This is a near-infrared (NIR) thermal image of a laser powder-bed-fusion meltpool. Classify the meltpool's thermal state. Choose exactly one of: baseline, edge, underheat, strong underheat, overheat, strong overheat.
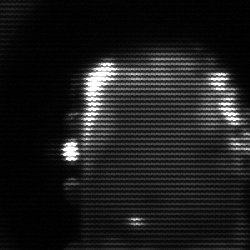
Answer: baseline